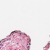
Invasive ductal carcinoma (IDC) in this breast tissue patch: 0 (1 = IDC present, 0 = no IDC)